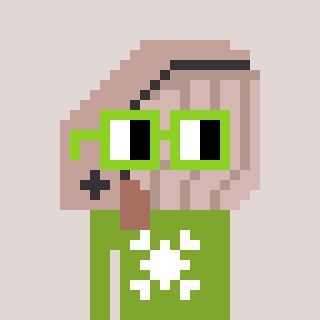
a pixel art character with square light green glasses, a whale-shaped head and a slimegreen-colored body on a warm background